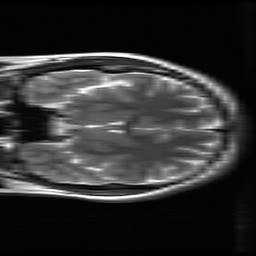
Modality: T2w
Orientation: coronal
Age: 23
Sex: female
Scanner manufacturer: ge
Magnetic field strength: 3 T
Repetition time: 5.192 s
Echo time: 0.1003 s